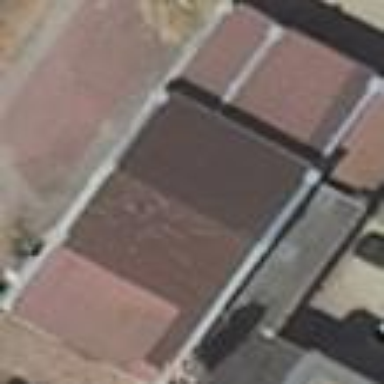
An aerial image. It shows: Building housing car repair shop.